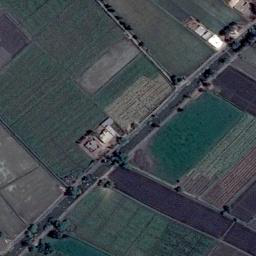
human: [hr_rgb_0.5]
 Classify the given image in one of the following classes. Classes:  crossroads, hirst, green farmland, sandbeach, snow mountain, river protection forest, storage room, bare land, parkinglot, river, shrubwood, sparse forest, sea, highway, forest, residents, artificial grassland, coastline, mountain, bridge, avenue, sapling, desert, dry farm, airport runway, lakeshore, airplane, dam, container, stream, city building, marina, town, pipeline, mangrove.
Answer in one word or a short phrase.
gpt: green farmland